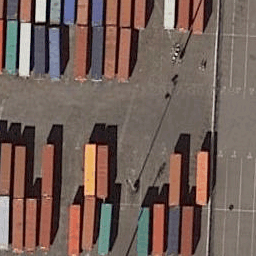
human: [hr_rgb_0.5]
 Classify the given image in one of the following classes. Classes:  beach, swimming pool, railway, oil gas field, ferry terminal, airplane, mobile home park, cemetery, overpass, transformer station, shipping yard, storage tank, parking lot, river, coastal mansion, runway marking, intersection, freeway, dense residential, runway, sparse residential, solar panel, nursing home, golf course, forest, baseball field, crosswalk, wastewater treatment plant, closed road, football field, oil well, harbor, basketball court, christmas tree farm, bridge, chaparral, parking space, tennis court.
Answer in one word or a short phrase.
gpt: shipping yard